Question: Count the number of objects in the diagram.
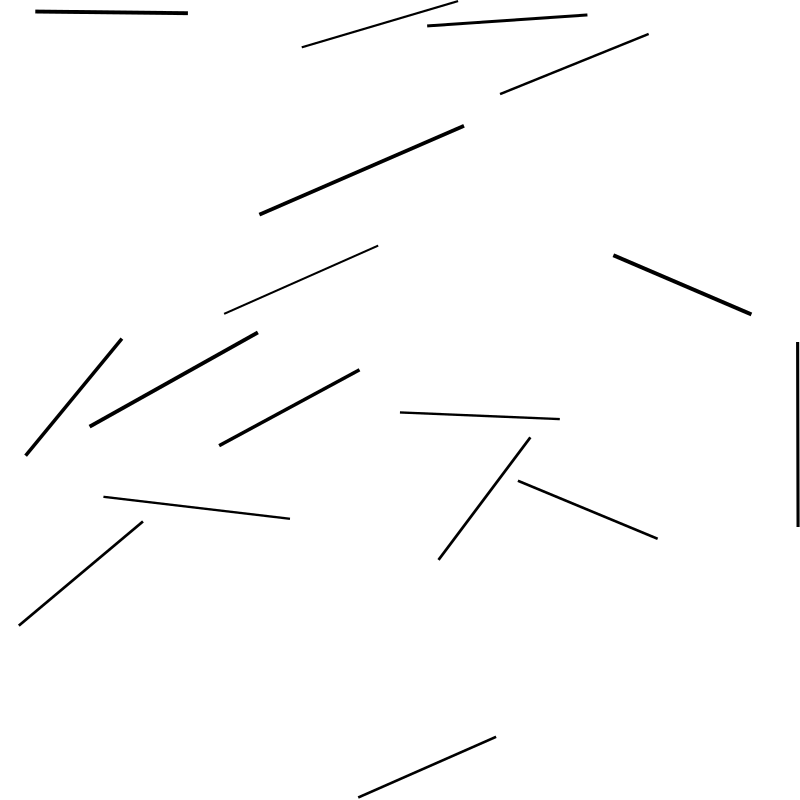
Answer: 17